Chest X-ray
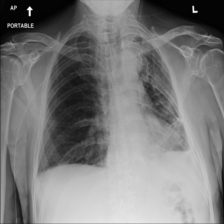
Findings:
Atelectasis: negative
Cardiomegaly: negative
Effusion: negative
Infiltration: negative
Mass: negative
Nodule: negative
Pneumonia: negative
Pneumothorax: negative
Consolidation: negative
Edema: negative
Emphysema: negative
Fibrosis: negative
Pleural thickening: negative
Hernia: negative